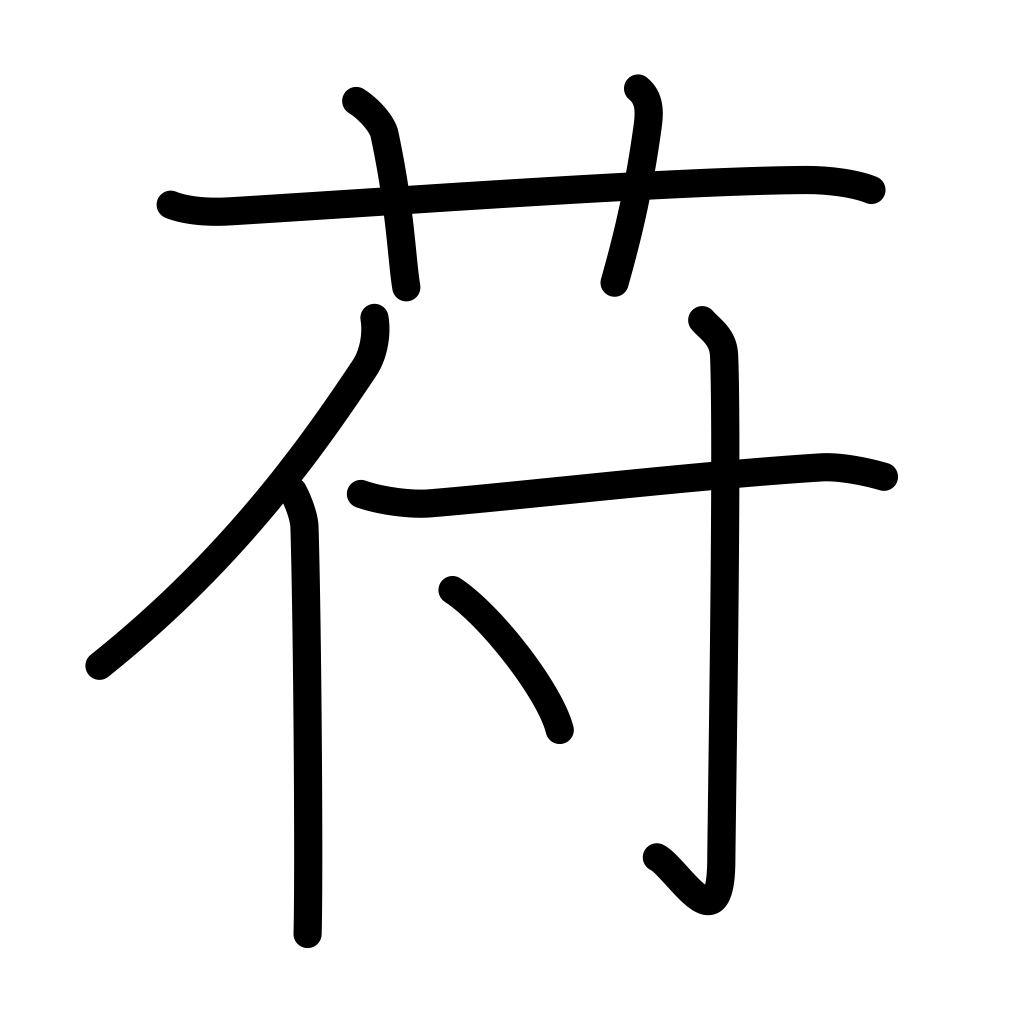
Meaning: kudzu-like plant